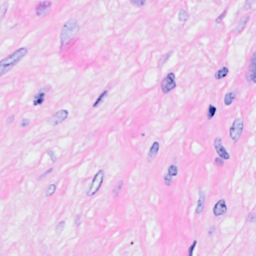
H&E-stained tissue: Breast